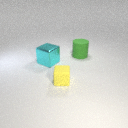
small yellow rubber cube to the left of large green rubber cylinder